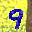
Label: 9